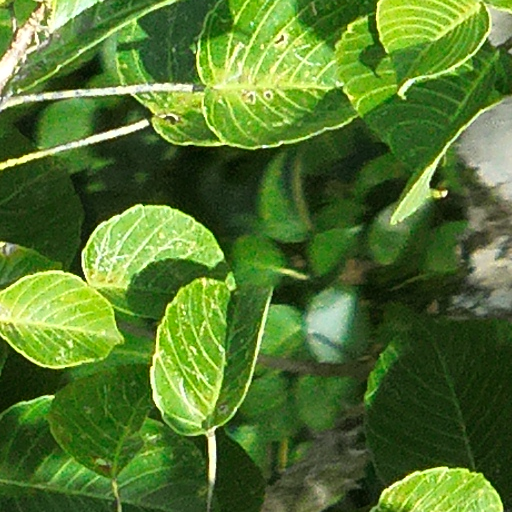
Species: Hura crepitans
GBIF accepted scientific name: Hura crepitans
Crown area (m\u00b2): 232.969